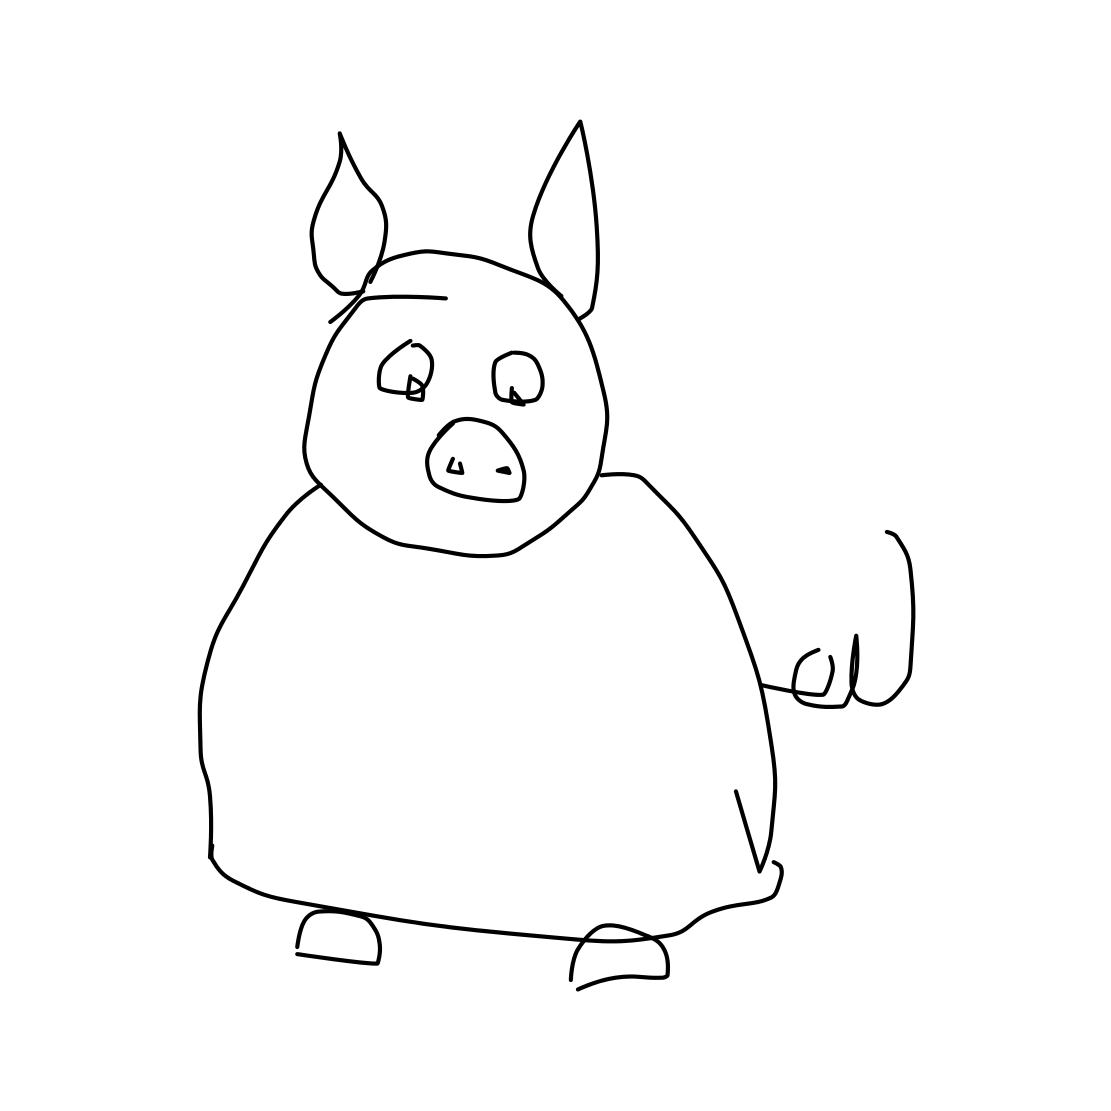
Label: pig